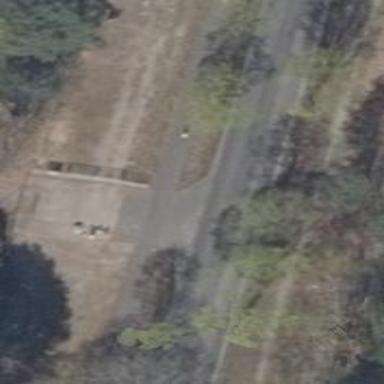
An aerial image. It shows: Concrete driveway.